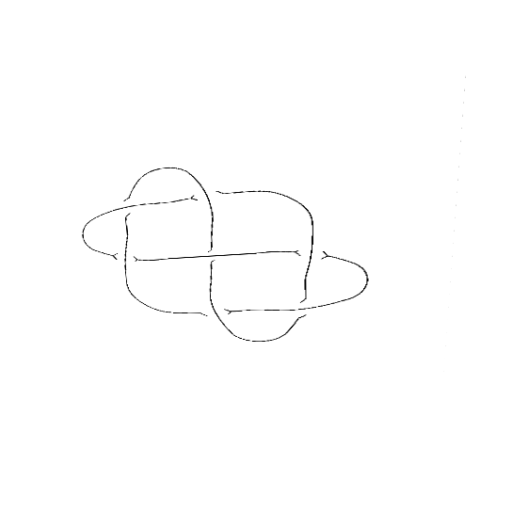
Crossing number: 7